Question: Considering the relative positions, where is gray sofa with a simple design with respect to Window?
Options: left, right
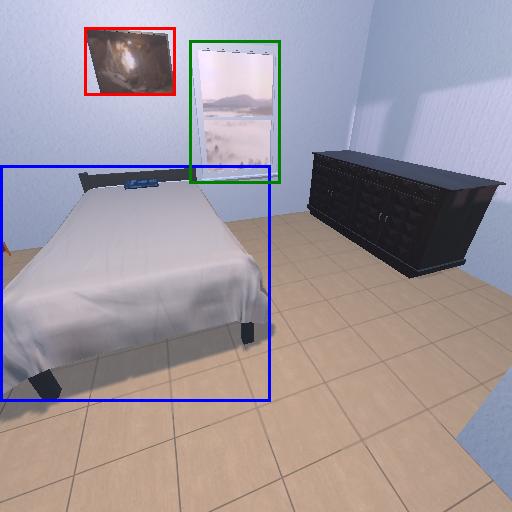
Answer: left